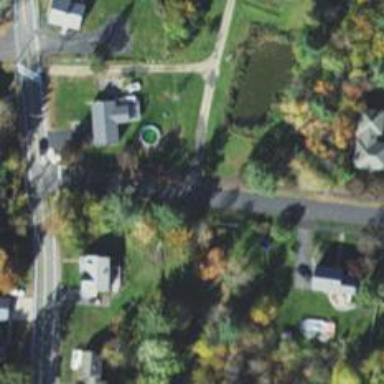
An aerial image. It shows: Residential road with sidewalk on the left.